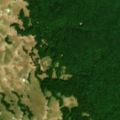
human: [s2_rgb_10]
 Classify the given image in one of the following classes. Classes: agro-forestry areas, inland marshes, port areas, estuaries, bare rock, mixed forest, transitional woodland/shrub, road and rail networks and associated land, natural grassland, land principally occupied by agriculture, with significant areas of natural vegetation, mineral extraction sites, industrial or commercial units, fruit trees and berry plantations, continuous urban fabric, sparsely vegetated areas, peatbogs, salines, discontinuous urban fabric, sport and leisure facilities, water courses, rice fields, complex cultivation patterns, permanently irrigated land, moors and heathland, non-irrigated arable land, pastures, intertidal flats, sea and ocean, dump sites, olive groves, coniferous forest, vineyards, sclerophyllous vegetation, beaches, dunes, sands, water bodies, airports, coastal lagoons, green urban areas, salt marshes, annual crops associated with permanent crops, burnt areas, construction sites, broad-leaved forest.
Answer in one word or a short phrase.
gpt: broad-leaved forest, natural grassland, transitional woodland/shrub